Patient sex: M
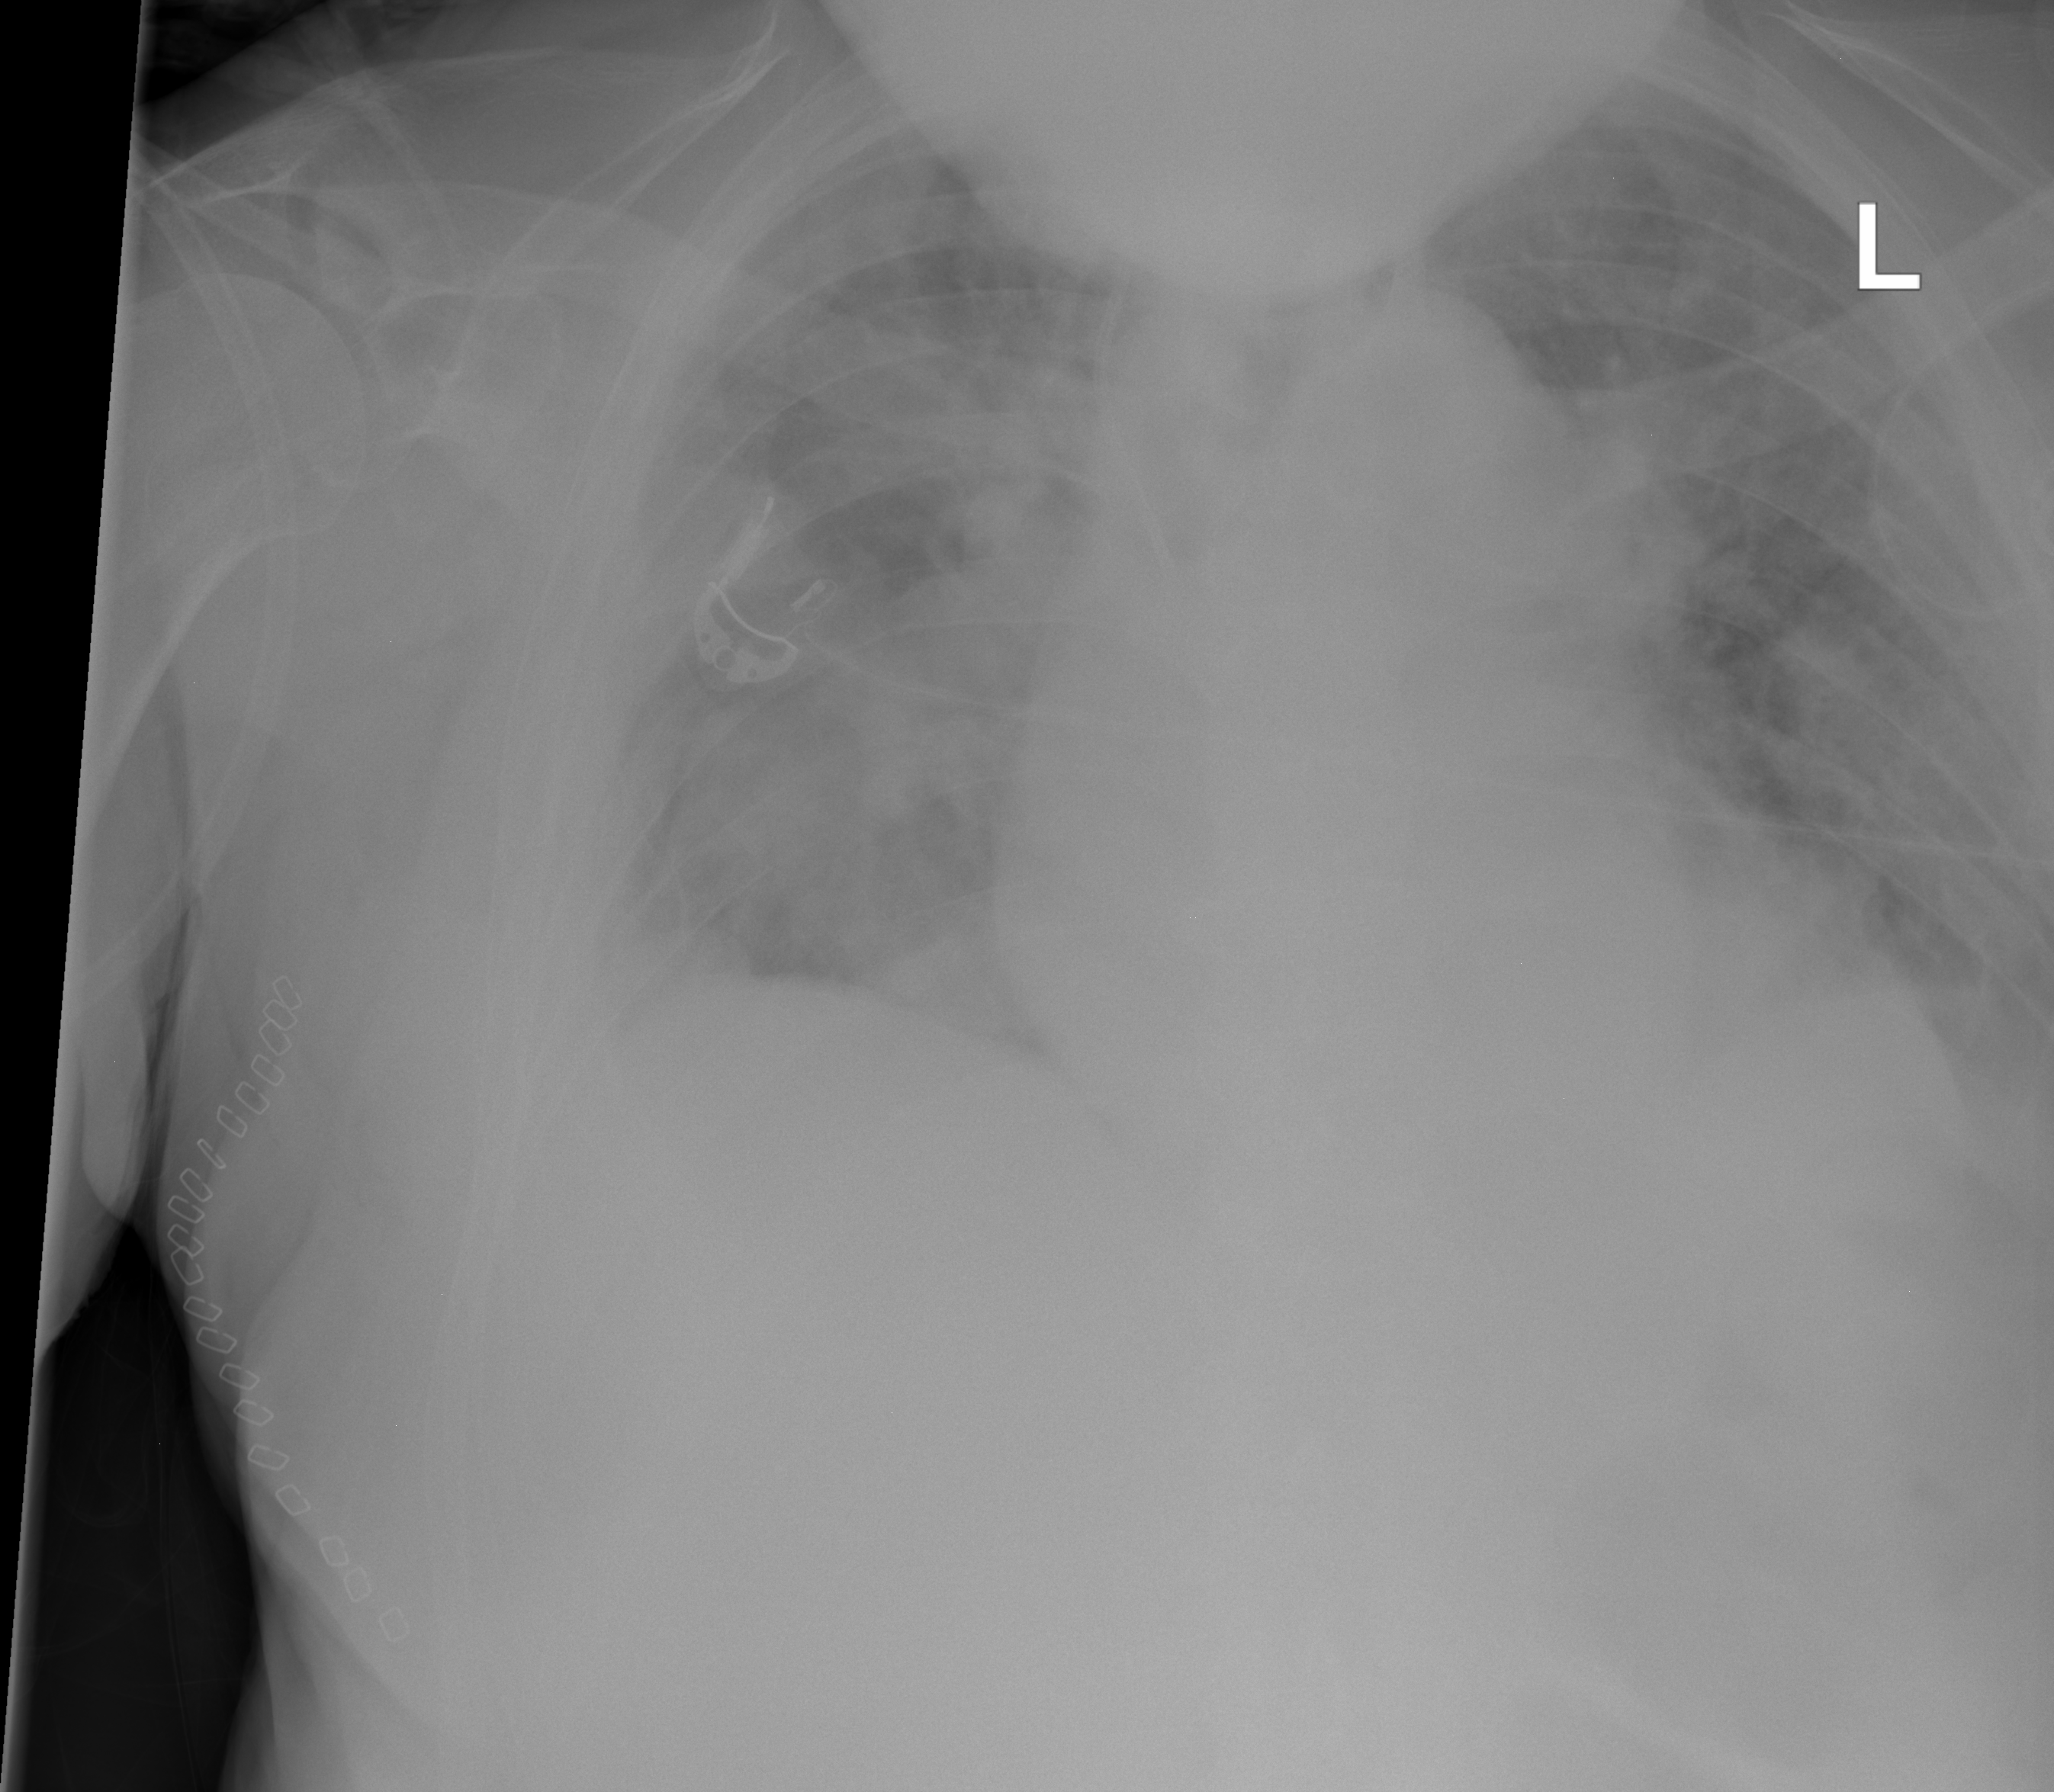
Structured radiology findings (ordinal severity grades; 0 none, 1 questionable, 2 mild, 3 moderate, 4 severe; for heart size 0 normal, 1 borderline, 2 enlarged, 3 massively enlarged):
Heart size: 2
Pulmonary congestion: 2
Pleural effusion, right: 2
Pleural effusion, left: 2
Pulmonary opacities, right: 3
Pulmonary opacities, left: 3
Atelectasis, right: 2
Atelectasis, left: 0